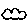
Label: cloud